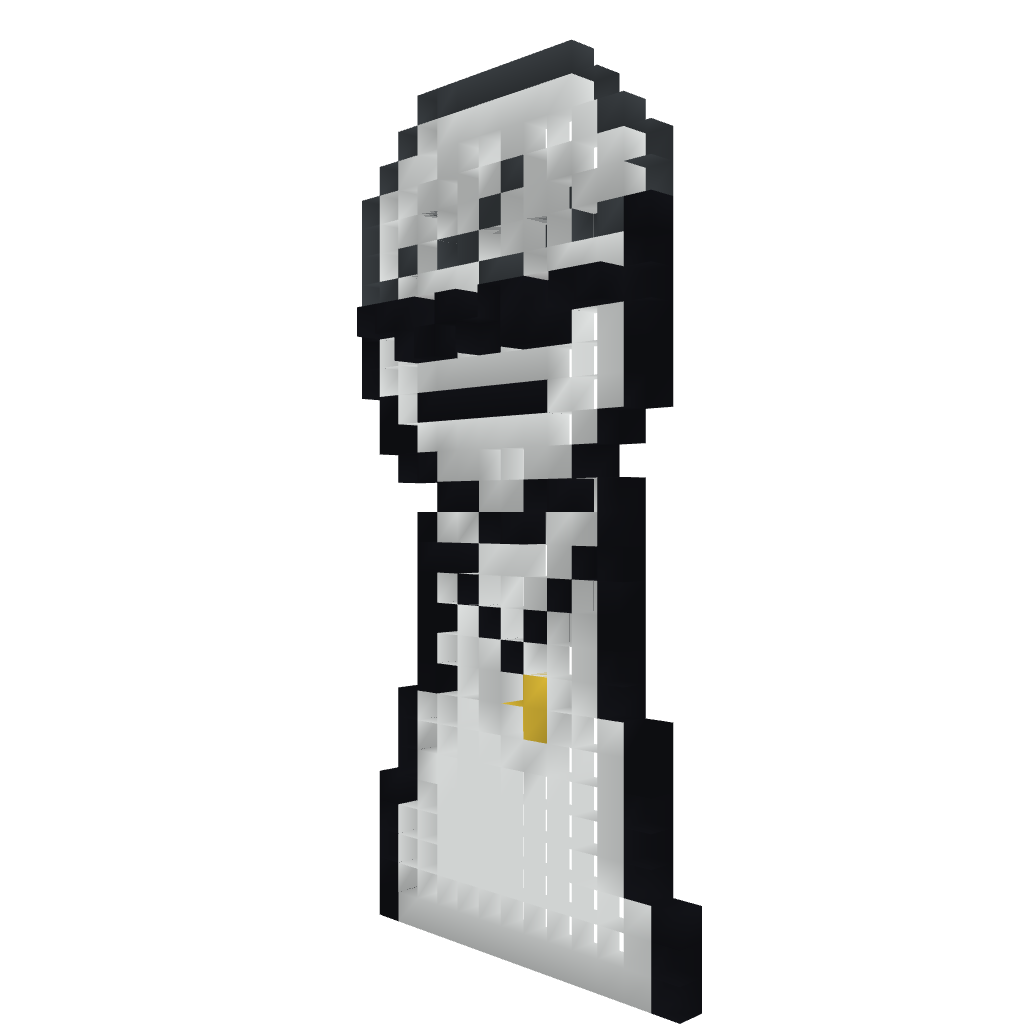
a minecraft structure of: i like trains cool